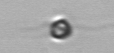
Label: flagellate